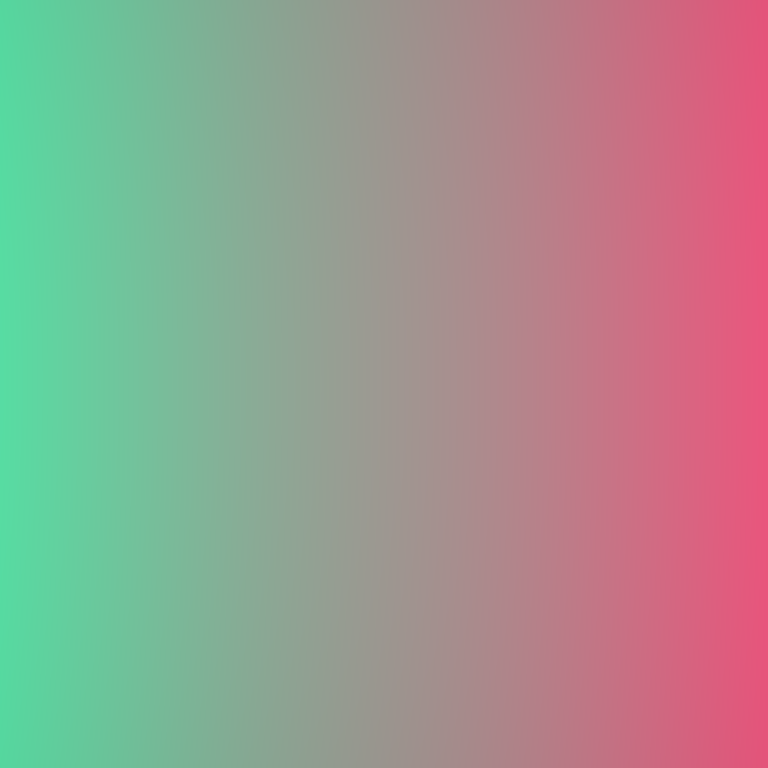
Abstract light effect, smooth gradient from soft green to gentle pink, calm atmosphere, diffuse glow, no room, no furniture, no objects.